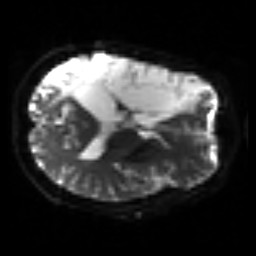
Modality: sbref
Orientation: axial
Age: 40
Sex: male
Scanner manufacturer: siemens
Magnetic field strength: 3 T
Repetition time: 3.2 s
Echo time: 0.081 s